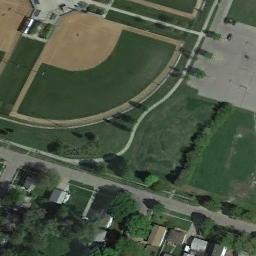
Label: baseball_diamond